Field crop: maize
Growth stage: 2
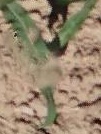
Species: maize